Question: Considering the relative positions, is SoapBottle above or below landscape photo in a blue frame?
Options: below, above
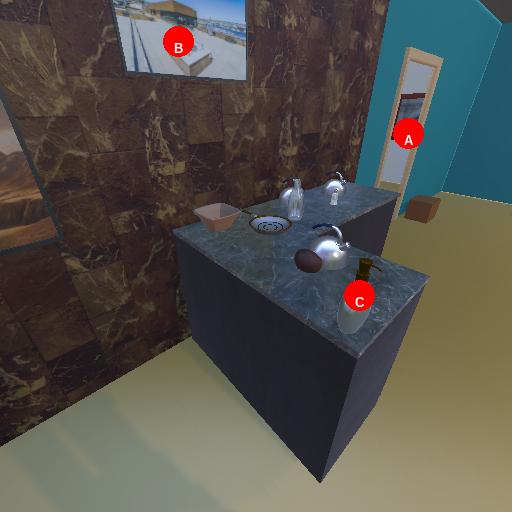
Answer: below